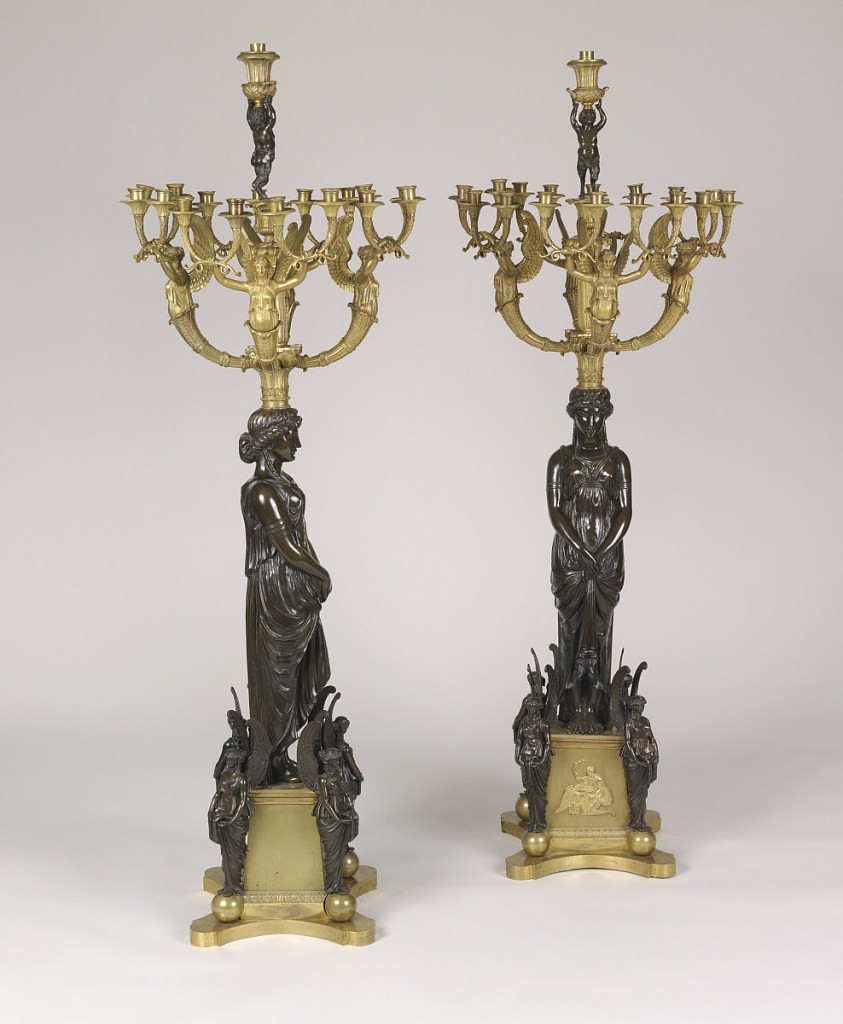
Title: Candelabrum
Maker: Pierre-Philippe Thomire, French, 1751 - 1843
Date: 1815–25
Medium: Gilt and patinated bronze
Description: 1999-15-1,2: A standing female figure of patinated bronze suppo...;     1999-15-1: A standing female figure of patinated bronze suppo...;     1999-15-2: A standing female figure of patinated bronze suppo...